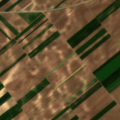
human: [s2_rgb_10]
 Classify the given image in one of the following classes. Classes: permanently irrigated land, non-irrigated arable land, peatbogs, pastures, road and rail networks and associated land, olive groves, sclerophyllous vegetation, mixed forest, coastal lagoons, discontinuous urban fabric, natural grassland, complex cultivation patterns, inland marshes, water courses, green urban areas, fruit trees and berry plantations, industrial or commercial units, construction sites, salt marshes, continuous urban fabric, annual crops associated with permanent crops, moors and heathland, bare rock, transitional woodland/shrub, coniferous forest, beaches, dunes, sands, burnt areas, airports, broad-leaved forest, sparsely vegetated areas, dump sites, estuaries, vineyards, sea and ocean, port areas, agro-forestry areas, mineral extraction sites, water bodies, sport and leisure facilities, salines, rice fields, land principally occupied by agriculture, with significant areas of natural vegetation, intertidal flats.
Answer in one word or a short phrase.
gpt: non-irrigated arable land